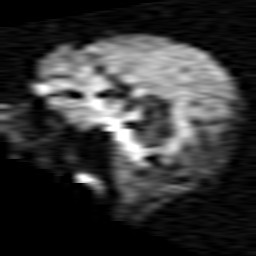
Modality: TRACE
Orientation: sagittal
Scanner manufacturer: siemens
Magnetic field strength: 1.5 T
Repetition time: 8.7 s
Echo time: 0.119 s